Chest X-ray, AP view. Patient: 34 years old, sex M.
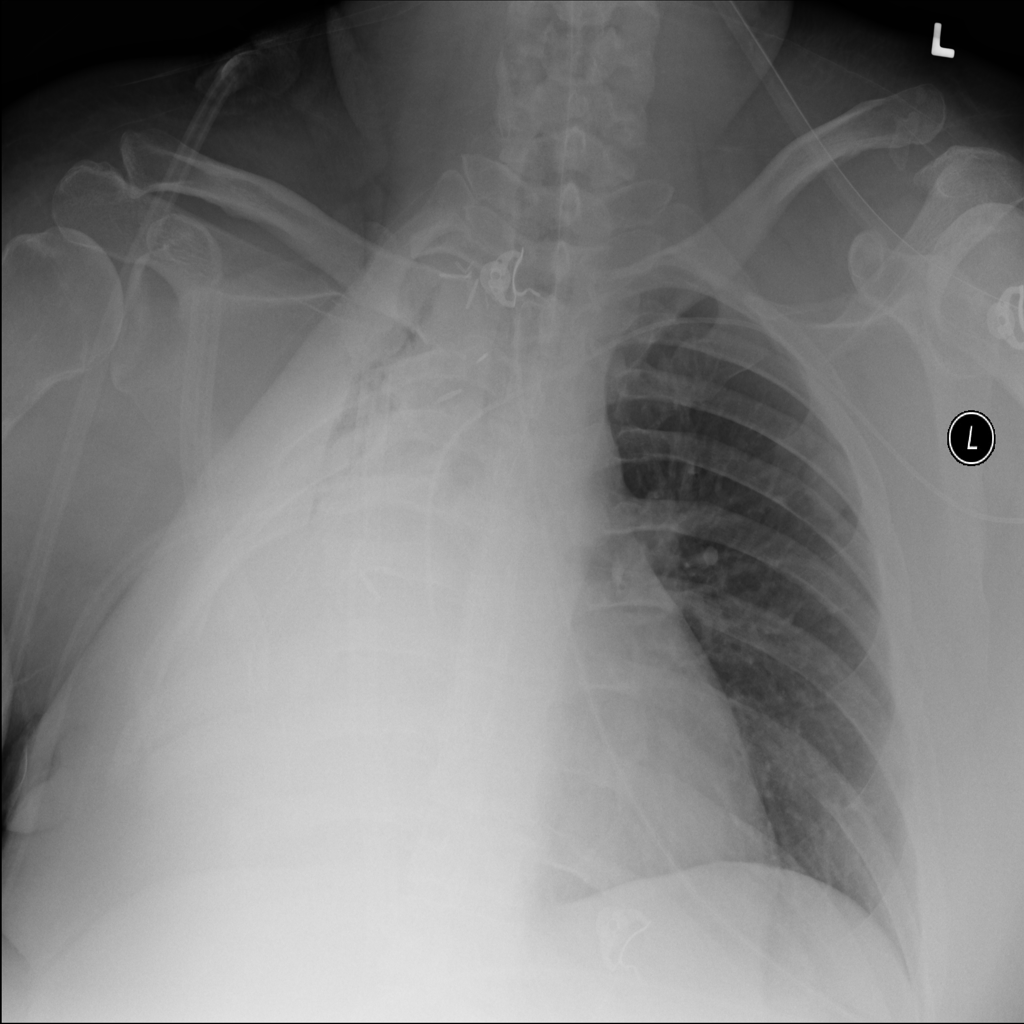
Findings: No Finding